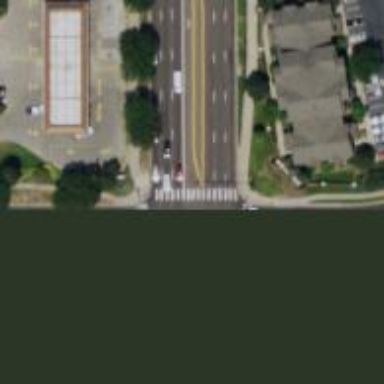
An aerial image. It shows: Primary highway with separate asphalt sidewalk.